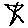
Label: star